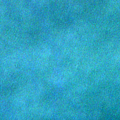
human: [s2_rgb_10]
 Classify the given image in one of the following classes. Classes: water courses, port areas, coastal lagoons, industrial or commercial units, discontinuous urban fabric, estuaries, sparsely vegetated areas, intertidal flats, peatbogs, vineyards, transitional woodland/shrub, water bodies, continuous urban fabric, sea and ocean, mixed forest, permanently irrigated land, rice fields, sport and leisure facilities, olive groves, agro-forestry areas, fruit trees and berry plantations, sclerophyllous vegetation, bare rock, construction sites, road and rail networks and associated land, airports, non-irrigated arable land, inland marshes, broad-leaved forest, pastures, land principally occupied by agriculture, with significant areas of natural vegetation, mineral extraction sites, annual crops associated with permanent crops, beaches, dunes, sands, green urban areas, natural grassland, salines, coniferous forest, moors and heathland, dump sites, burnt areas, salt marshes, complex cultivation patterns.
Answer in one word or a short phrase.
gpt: sea and ocean